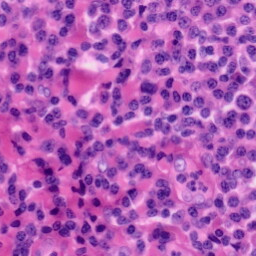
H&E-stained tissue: Tonsil